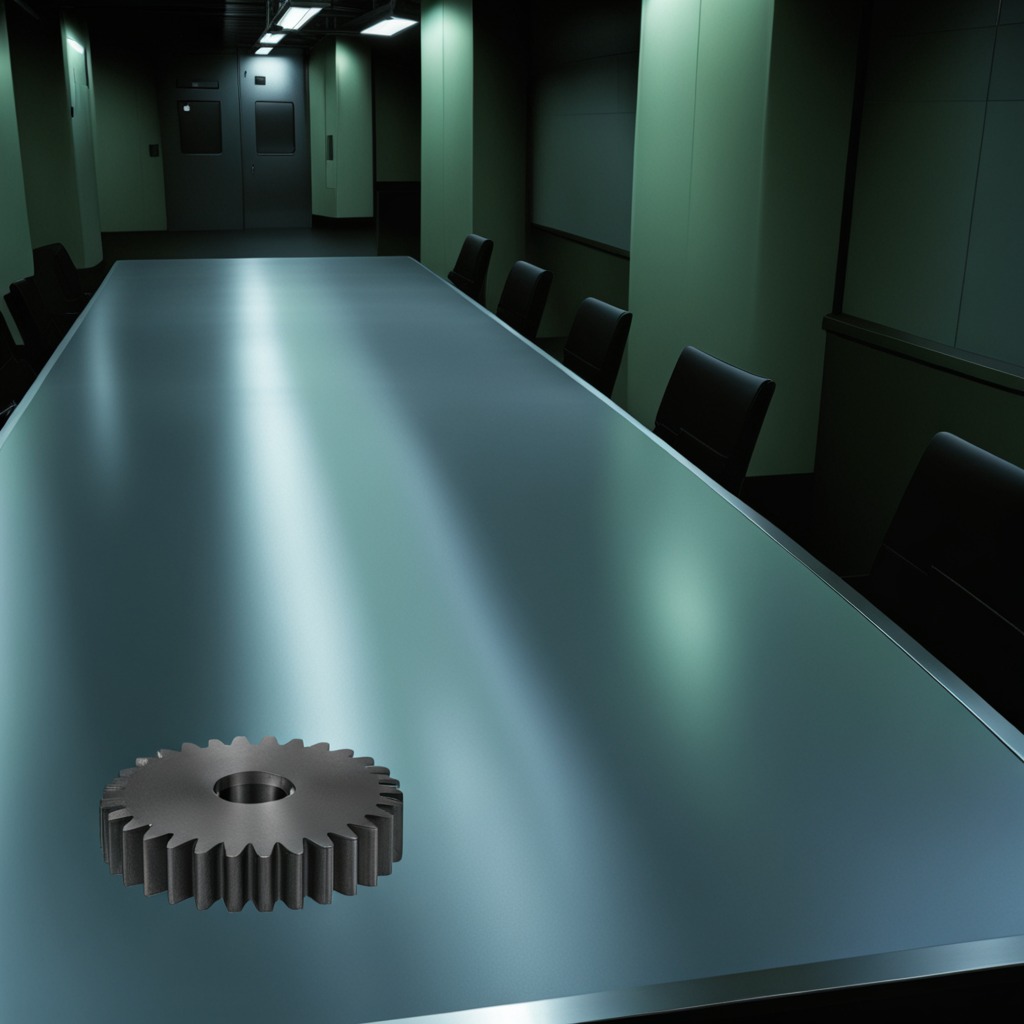
A steel gear with teeth is lying on the table.